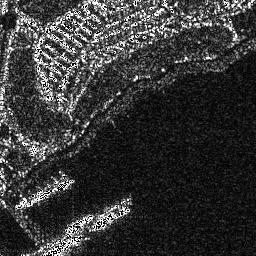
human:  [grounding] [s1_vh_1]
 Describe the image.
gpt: In the satellite image, there is  <ref>1 large ship </ref> <box>[[5, 67, 30, 81, 0]]</box> located at bottom left,  <ref>1 medium ship </ref> <box>[[33, 80, 51, 90, 0]]</box> located at bottom.